Interaction volume radius: 5 \u00c5
Interaction volume height: 15 \u00c5
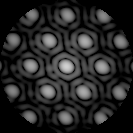
Disorder parameter: 0.07882